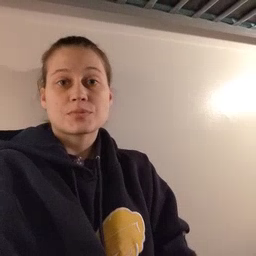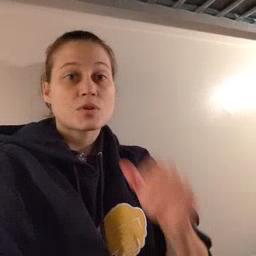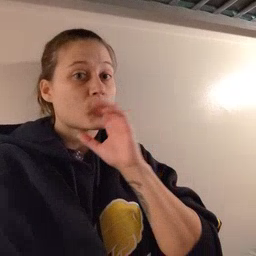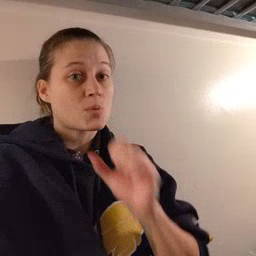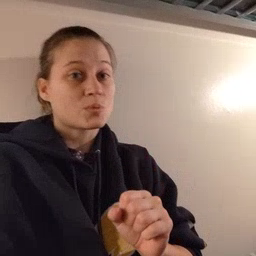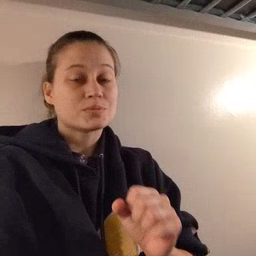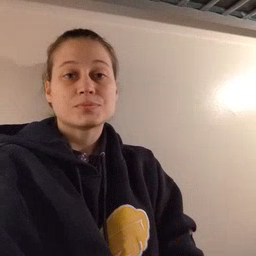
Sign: old